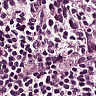
Metastatic tissue present: yes